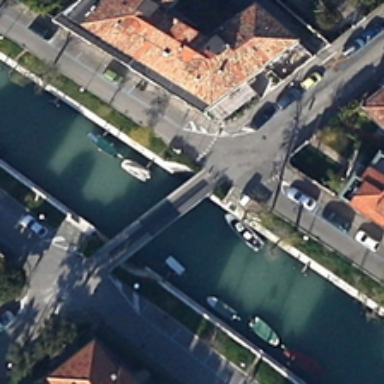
The tiny bridege across the narrow river next buildings with red roofs .